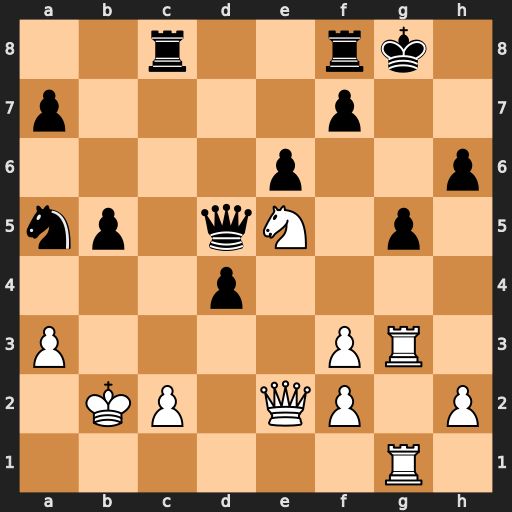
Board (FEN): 2r2rk1/p4p2/4p2p/np1qN1p1/3p4/P4PR1/1KP1QP1P/6R1
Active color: w
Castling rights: -
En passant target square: -
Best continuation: Rxg5+ hxg5 Rxg5+